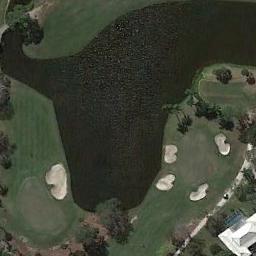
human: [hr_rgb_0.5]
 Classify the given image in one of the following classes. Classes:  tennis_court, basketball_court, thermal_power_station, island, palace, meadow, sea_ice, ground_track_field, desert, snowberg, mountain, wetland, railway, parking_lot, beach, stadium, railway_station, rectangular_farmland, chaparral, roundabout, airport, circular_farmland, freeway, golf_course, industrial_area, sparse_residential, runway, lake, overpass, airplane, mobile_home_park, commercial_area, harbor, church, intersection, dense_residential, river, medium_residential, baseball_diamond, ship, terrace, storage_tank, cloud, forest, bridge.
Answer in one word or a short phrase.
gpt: golf_course